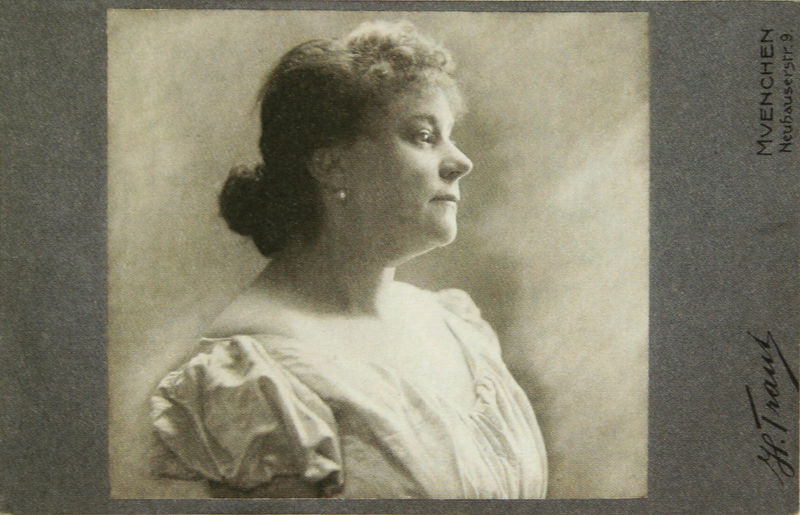
Titel: Ernestine Max, geb. Harlander
Künstler: H. Traut
Standort: St. Georgen am Längsee
Institution: Dr. Wolfgang Honsig-Erlenburg
Schlagwörter: blau, flügel, holz, kirche, bemalt, foto, altar, geöffnet, beweinung, geschnitzt, flügelaltar, verwackelt